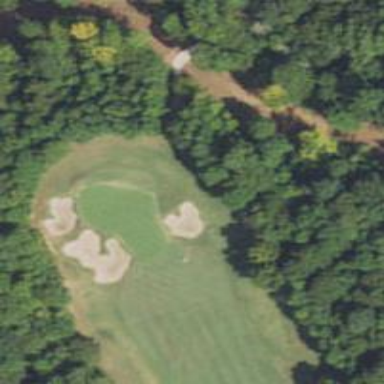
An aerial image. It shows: View of golf hole.